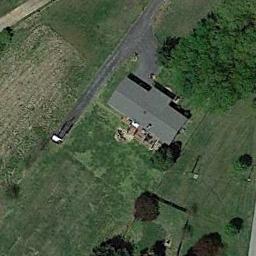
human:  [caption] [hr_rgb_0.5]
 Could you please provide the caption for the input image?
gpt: The sparse residential is on the grass next to some trees and a road .

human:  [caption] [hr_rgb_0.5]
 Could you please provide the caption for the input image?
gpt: Many trees are beside the sparse residential .

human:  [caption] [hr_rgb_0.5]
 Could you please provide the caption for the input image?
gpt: In a sparse residential area there is a grey house and several green trees surrounded by grass .

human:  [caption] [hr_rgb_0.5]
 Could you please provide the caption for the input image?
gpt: A red residence is close to a triangular lawn .

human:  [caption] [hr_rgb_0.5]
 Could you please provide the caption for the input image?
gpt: A sparse residential area with a black building on the green meadow .